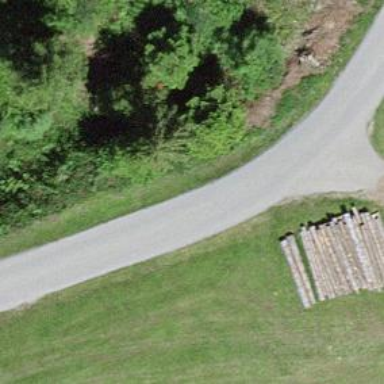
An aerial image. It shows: Paved track with grade1 tracktype.